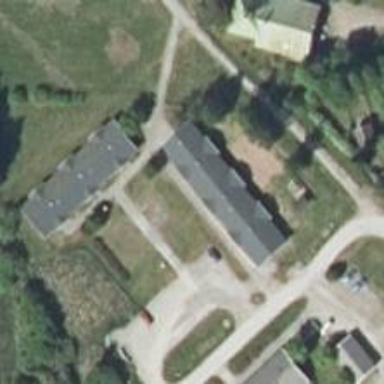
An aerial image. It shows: Terrace building.